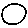
Label: circle